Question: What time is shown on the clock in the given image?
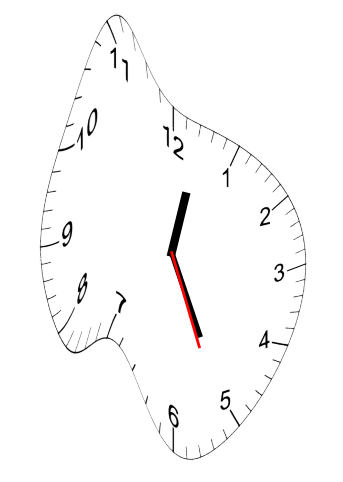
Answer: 12:25:26